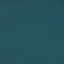
Land use / land cover: SeaLake